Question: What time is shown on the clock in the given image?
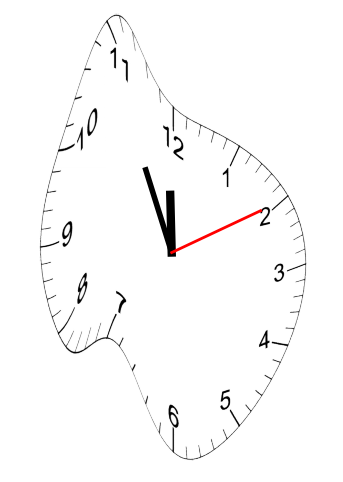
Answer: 11:55:10